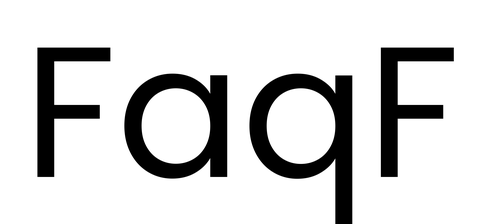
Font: Poppins-Regular